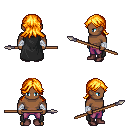
a pixel art fantasy rpg character, male body template, human, dark skin, black cape, magenta pants, light blonde loose hair, white cloth bandages, maroon shoes, spear, four views (front, back, left, right), 2x2 character sprite sheet, small pixel art, hard edges, no anti-aliasing